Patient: sex F, age 75
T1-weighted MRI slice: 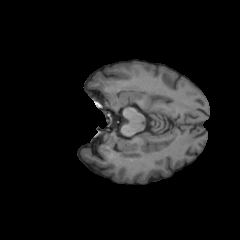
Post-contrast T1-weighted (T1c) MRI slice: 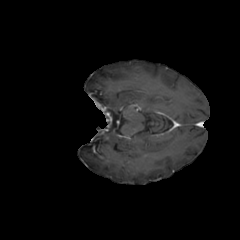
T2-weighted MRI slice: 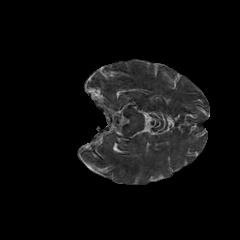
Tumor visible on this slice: no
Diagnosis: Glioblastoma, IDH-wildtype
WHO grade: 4